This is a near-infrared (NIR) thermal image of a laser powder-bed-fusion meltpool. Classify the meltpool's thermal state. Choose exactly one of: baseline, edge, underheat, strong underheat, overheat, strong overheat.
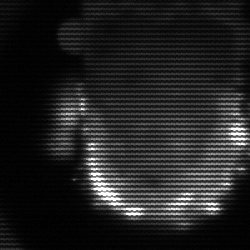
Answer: baseline